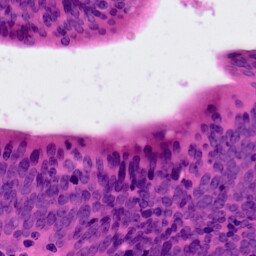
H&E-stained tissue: Colon